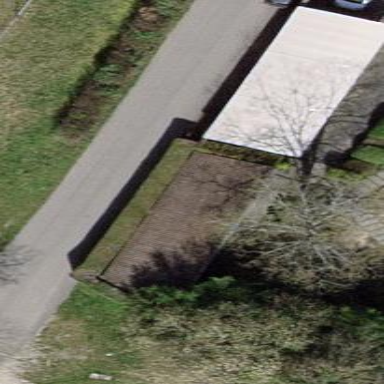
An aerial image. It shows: View of roof of building.